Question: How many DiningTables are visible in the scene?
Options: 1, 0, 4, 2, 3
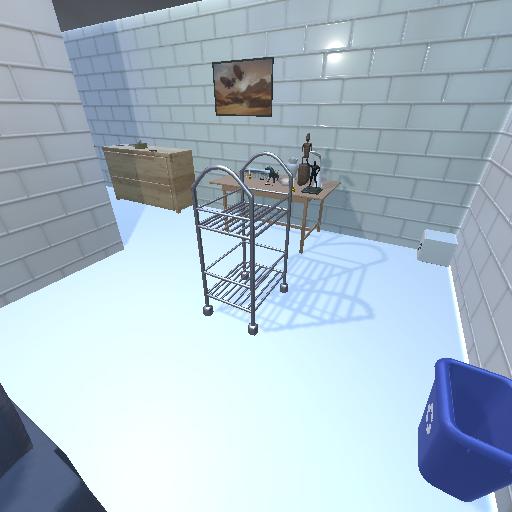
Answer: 1